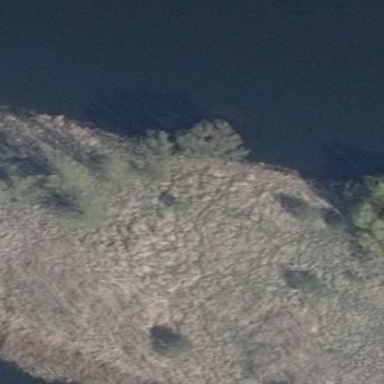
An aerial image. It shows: Patch of scrub vegetation.